Question: I have another exercise for my C class. The code doesn't crash, but it doesn't work as expected. Obviously I've made a mistake I cannot find.
The assignment goes like this:
The user inputs two characters c1 and c2 and an integer n and you have to create a function that creates dynamically and returns a string with n characters like this: c1c2c1c2c1c2 etc.
For example:
c1=a and c2=s and n=4 The string is: asas
However the array I created doesn't contain c1 and c2, but some random characters from the ASCII table. Plus here:
'''
printf("
The string is: %s
",s);
'''
The output in the screen is like this: Ohe string is: I (Insted of The string is: s-whatever s is-)
Here's a link of a photo from the .exe file:

'''
#include <stdio.h>
#include <stdlib.h>
char* alternate(char c1,char c2,int n)
{
int i;
char *s;
s=(char*)malloc((n+1)*sizeof(char));
if(s==NULL)
{
puts("Could not allocate memory!");
exit(1);
}
for(i=0;i<n;i++);
{
if(i%2==0)
s[i]=c1;
else
s[i]=c2;
}
s[i]='';
return s;
}
main()
{
char c1,c2,*s;
int n;
puts("Give two characters: ");
scanf("%c %c",&c1,&c2);
fflush(stdin);
puts("Give an integer: ");
scanf("%d",&n);
s=alternate(c1,c2,n);
printf("
The string is: %s
",s);
free(s);
system("pause");
}
'''
Thank you in advance!
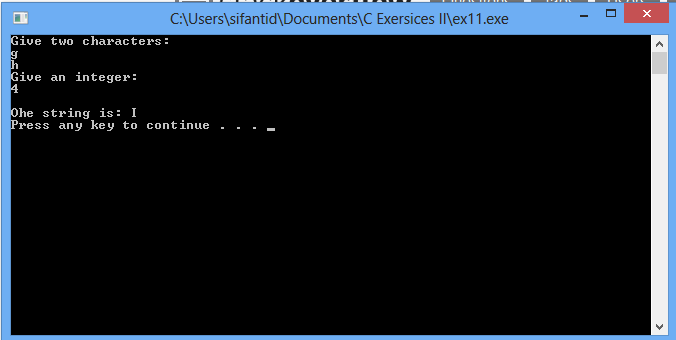
Answer: Remove the semi-colon next to your for loop statement:
'''
for(i=0;i<n;i++);
'''
I removed the semi-colon & tried your code & it prints text as expected.
The semi-colon next to for loop makes it an empty loop and the statements which come after that are just some assignments which are scoped. That is,
'''
for(i=0;i<n;i++);
{
if(i%2==0)
s[i]=c1;
else
s[i]=c2;
}
'''
is same as
'''
for(i=0;i<n;i++)
{
}
{
if(i%2==0)
s[i]=c1;
else
s[i]=c2;
}
'''